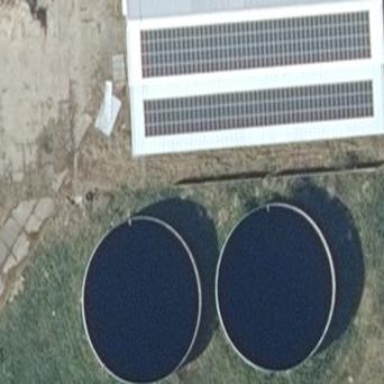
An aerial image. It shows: Storage tank building.